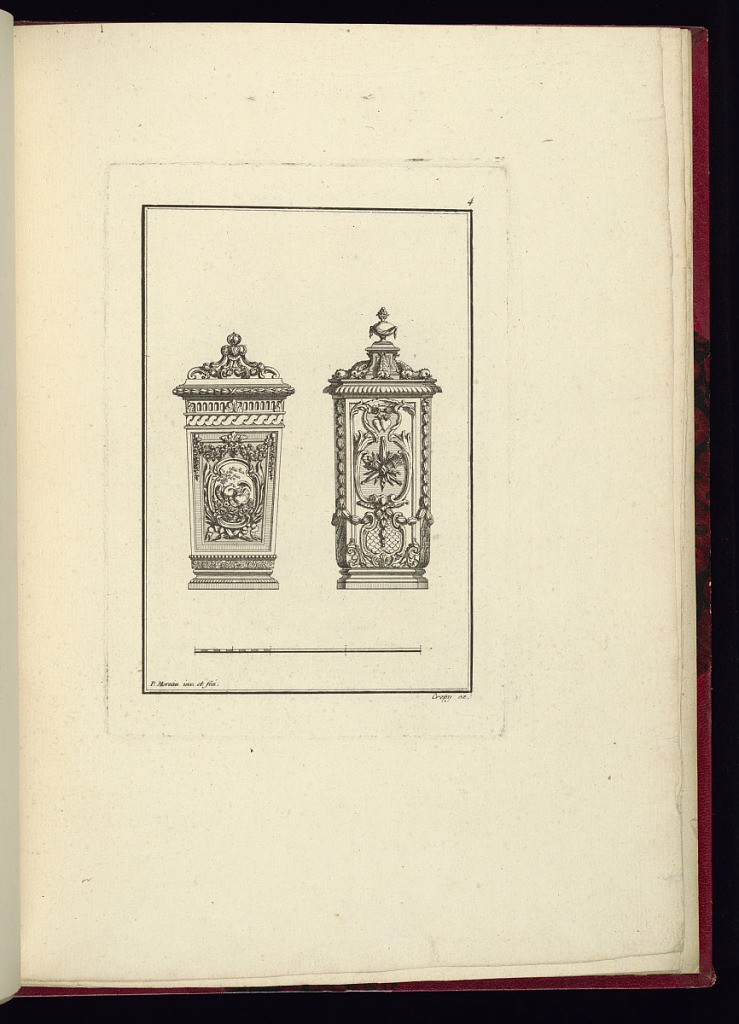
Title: Etui Designs
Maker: Pierre Moreau, French, 1722 – 1798
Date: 1771
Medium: Etching and engraving on laid paper
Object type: Print
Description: Within a double-lined frame, two designs for rectangular etuis, small ornamental cases, side-by-side. Left: decorated with neo-classical bands, fluting, laurel leaves, fleurons and a garland of flowers, with a central cartouche of birds within a landscape framed within palm leaves and c-scrolls and ribbons. Right: decorated with garlands, fleurons, ‘rocaille' scrolls, gadrooning and shell motifs, scale pattern, with a central cartouche featuring a trophy and two hearts. The lid features dolphins with a vase finial. A scale below. The plate is signed and numbered.